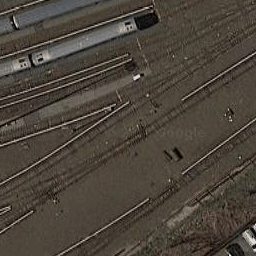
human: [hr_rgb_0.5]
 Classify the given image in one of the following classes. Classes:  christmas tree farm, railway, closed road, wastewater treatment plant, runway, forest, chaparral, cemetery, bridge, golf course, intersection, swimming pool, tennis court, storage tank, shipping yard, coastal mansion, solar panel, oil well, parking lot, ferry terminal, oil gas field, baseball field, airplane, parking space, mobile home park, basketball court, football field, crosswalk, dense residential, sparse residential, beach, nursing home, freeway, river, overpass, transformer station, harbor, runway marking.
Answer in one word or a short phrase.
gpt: railway